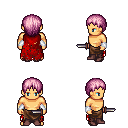
a pixel art fantasy rpg character, male body template, human, tanned skin, red tattered cape, robe skirt, pink plain hairstyle, white cloth bracers, maroon shoes, dagger, four views (front, back, left, right), 2x2 character sprite sheet, small pixel art, hard edges, no anti-aliasing